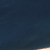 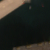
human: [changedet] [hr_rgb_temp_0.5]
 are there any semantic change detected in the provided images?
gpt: A big island was built in the sea.